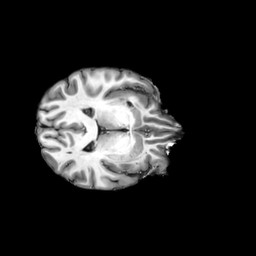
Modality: T1w
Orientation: axial
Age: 51
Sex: female
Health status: ill